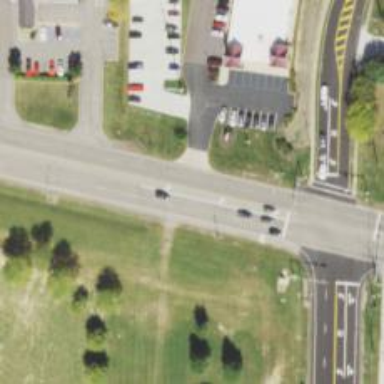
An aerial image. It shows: Secondary road with asphalt surface.